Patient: sex M, age 83
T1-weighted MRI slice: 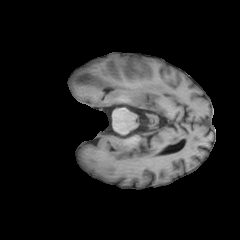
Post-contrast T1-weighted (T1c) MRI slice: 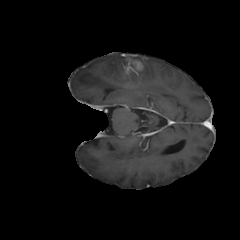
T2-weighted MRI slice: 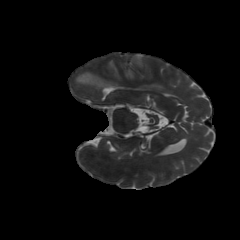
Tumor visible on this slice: yes
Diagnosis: Glioblastoma, IDH-wildtype
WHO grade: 4